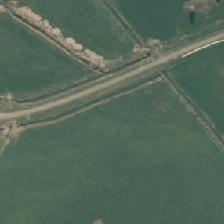
Land cover: shortrotation_cropland